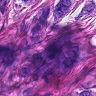
Metastatic tissue present: yes